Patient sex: M
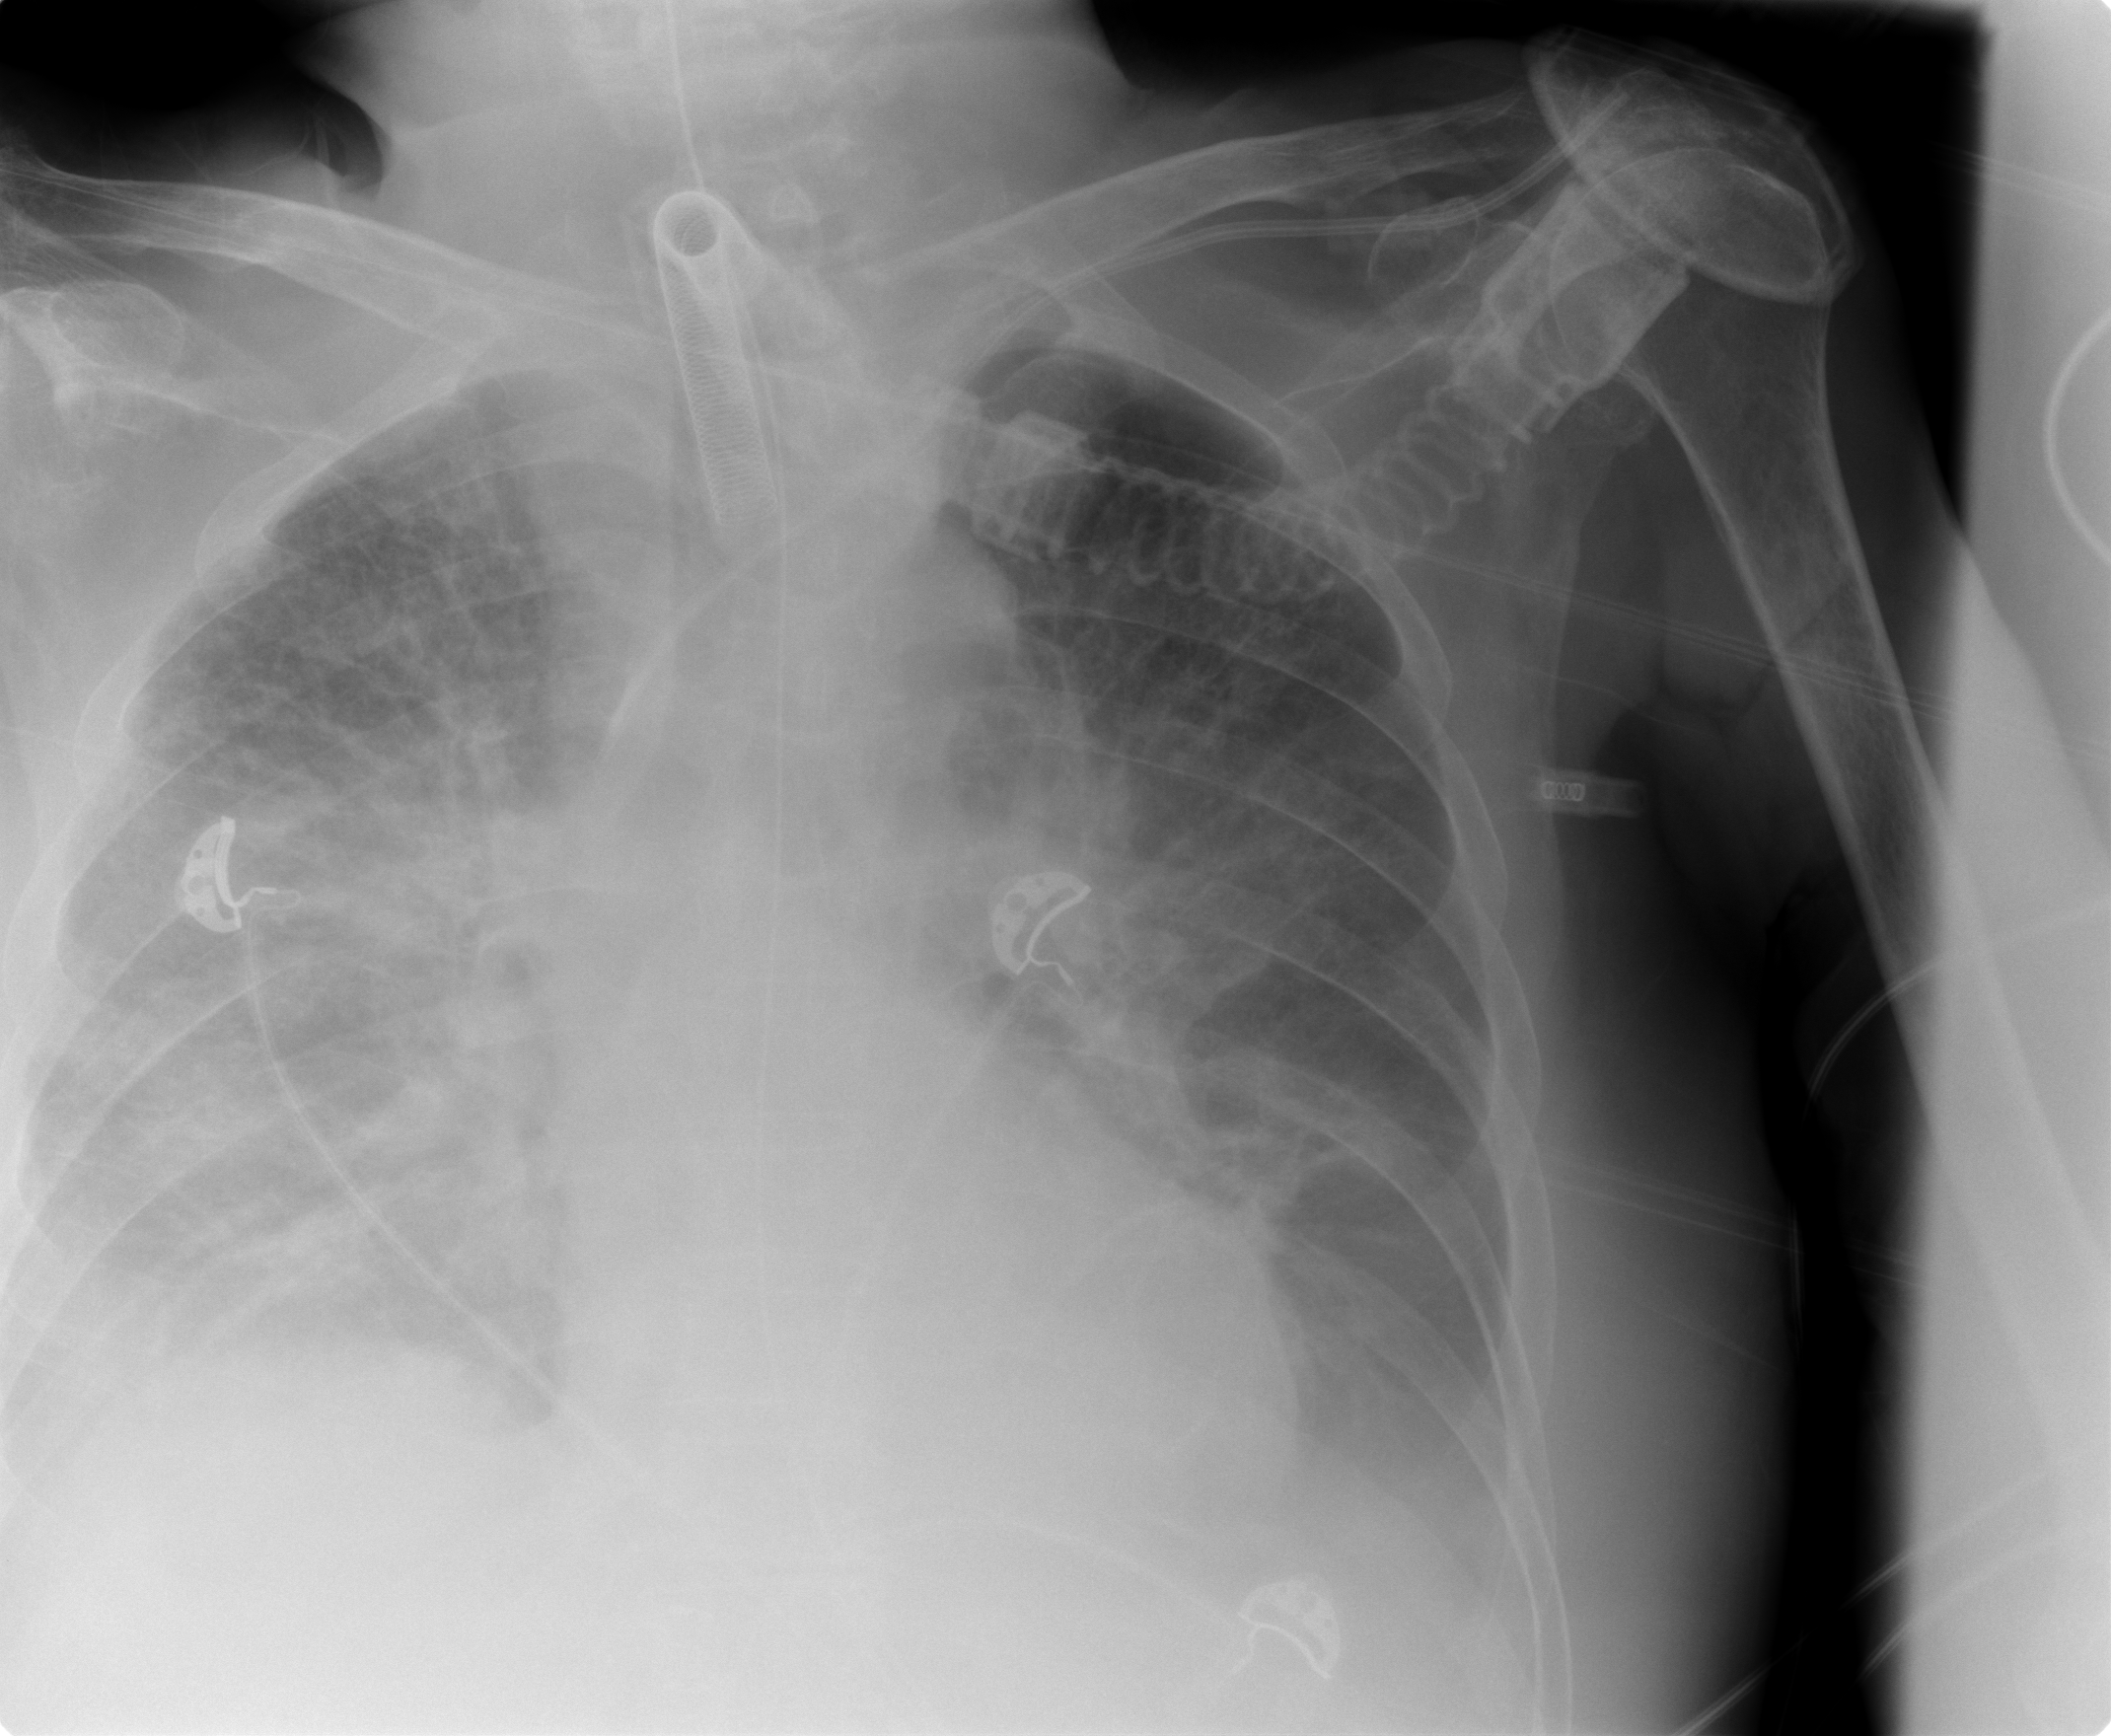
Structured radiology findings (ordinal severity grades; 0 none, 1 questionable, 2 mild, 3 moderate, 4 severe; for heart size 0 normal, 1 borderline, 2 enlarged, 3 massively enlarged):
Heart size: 2
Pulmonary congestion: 2
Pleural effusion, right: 2
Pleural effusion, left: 2
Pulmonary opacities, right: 3
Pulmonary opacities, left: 2
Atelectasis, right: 2
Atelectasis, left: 2